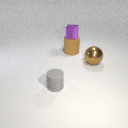
large brown metal sphere in front of large brown rubber cylinder